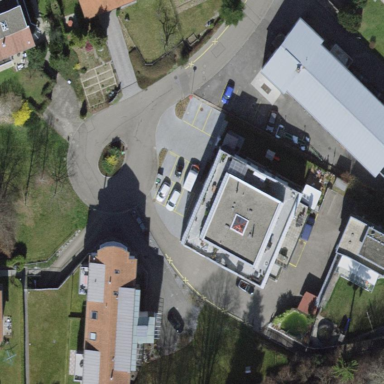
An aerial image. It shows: Commercial building.